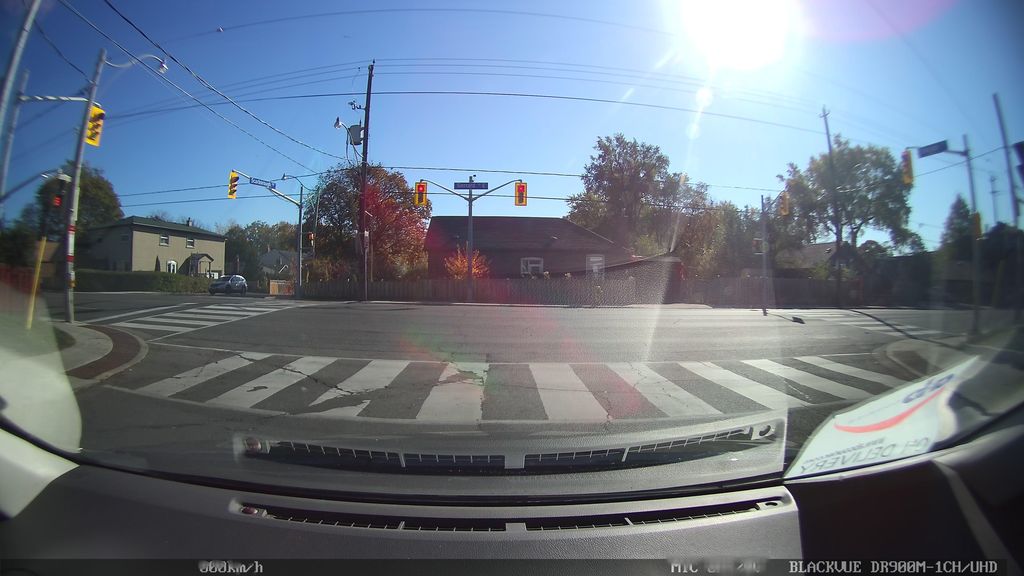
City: toronto